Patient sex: F
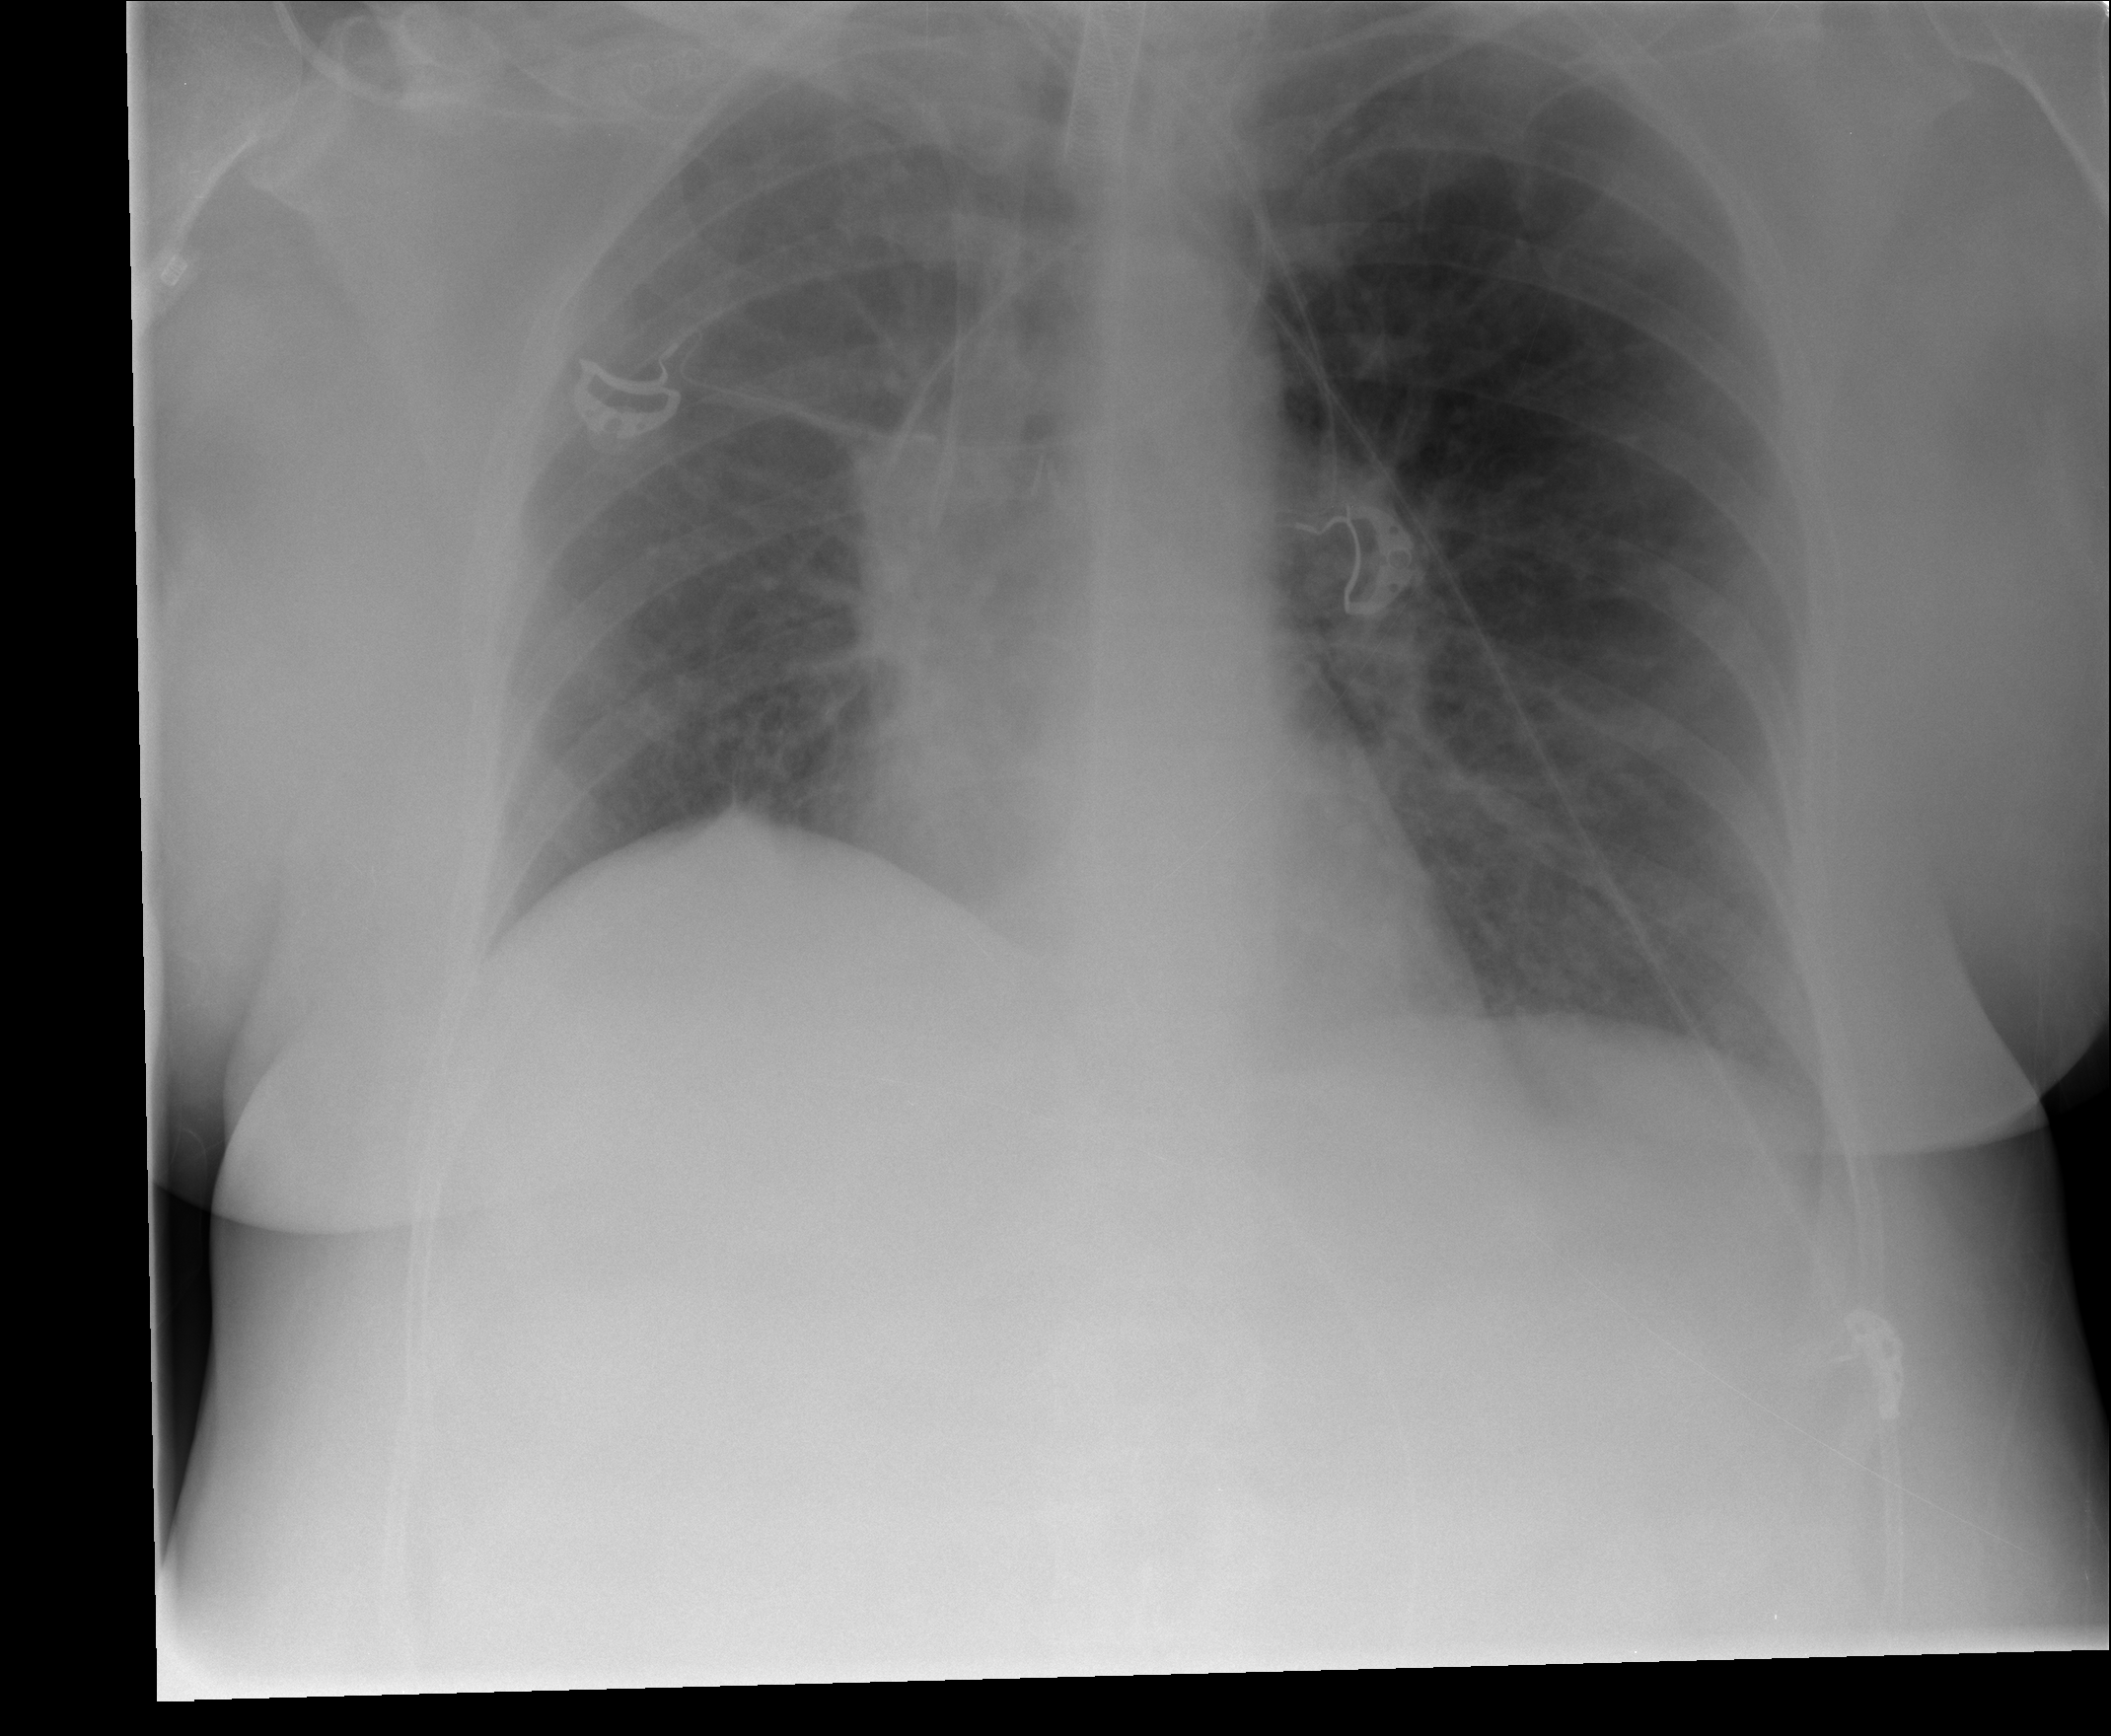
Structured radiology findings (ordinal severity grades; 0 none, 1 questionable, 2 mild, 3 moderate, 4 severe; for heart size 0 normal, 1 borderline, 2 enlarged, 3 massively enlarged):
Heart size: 0
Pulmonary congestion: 2
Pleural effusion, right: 0
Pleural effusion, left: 2
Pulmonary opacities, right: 1
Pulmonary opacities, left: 1
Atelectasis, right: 1
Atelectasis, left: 2